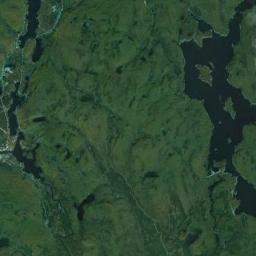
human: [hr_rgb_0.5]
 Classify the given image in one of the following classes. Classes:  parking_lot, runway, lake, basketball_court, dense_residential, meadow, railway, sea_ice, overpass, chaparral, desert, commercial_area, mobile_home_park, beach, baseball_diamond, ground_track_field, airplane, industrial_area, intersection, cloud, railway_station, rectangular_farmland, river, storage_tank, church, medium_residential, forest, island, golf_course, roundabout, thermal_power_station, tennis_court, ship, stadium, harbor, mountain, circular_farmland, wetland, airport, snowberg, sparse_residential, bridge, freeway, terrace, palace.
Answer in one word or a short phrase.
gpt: wetland